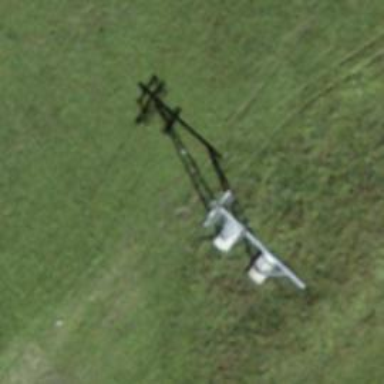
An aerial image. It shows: Pylon used for aerialway.